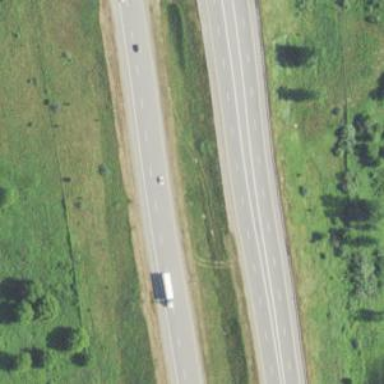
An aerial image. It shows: Asphalt motorway.